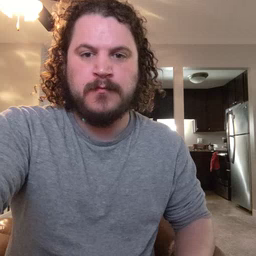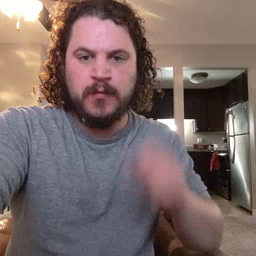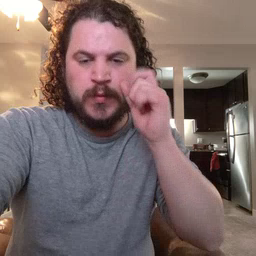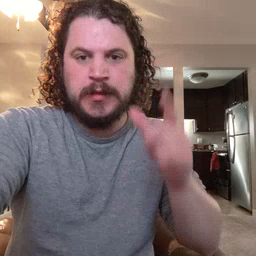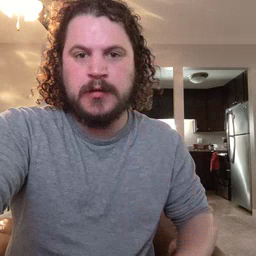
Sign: wake